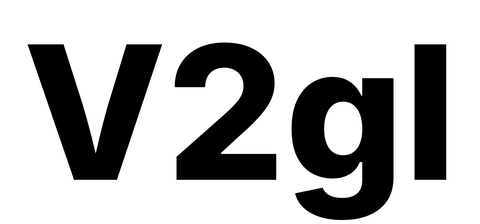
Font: Inter_ExtraBold